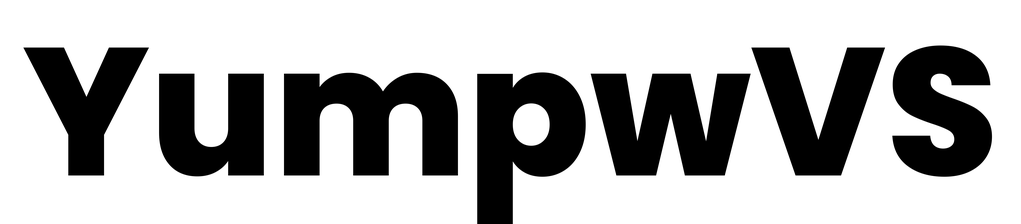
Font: Poppins-ExtraBold